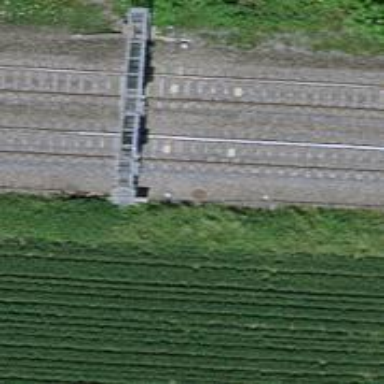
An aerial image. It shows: Railway signal.